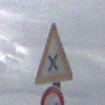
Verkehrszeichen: KreuzungOderEinmuendung
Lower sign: Ueberholverbot
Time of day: Midday
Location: Outdoor (Suburban)
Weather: Overcast
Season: NotSpecified
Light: Natural